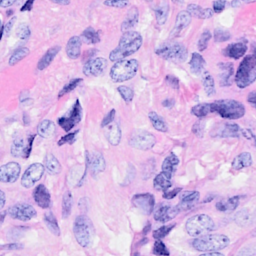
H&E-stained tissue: Breast